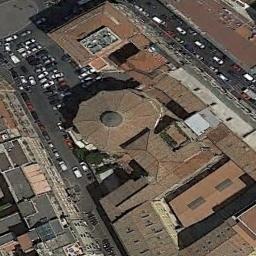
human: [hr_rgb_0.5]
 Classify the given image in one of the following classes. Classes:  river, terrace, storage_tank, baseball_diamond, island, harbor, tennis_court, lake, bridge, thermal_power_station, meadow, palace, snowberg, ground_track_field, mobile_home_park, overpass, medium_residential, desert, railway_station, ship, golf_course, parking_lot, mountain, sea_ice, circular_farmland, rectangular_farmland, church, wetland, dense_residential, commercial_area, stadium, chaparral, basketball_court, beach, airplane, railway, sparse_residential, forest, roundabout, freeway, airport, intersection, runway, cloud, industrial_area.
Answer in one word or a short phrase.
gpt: church